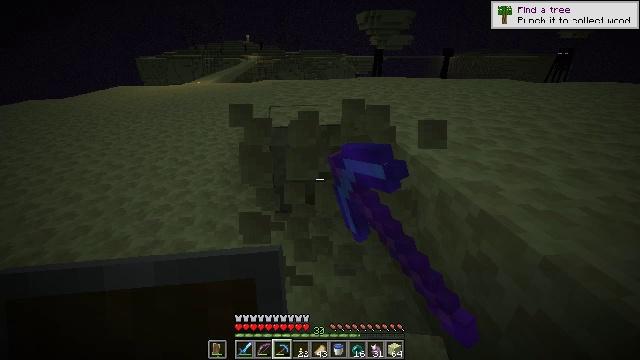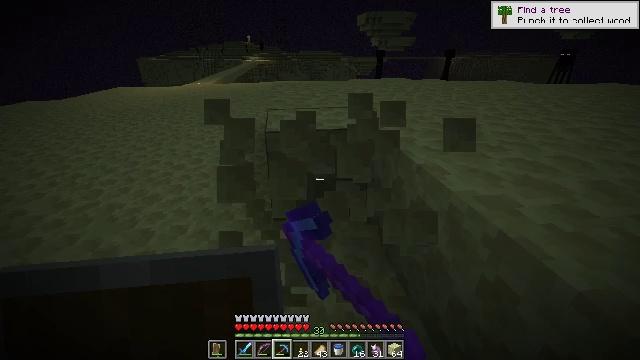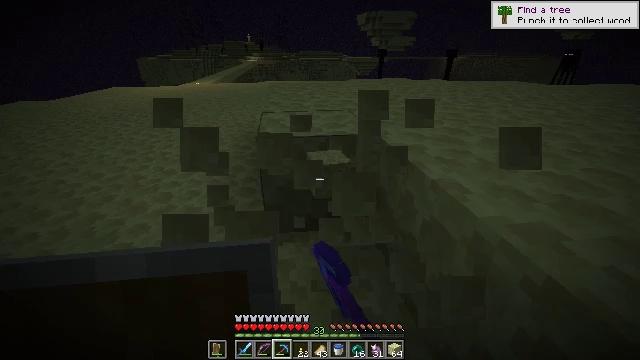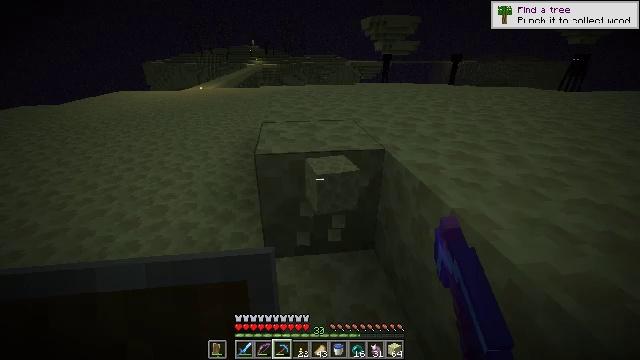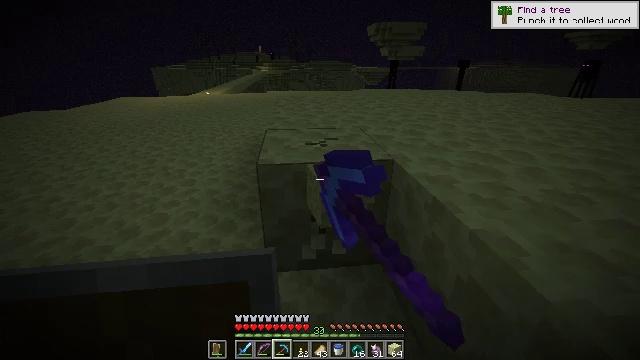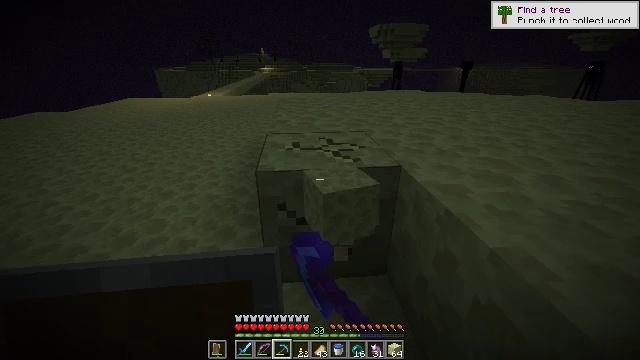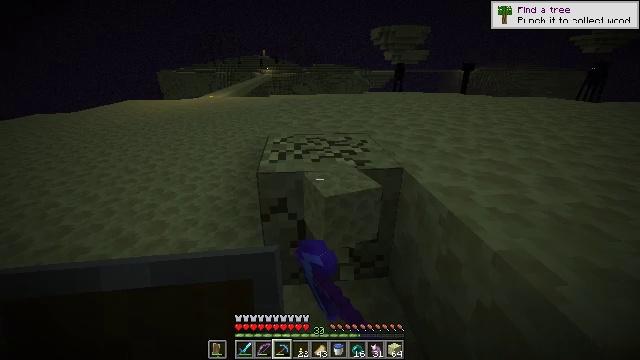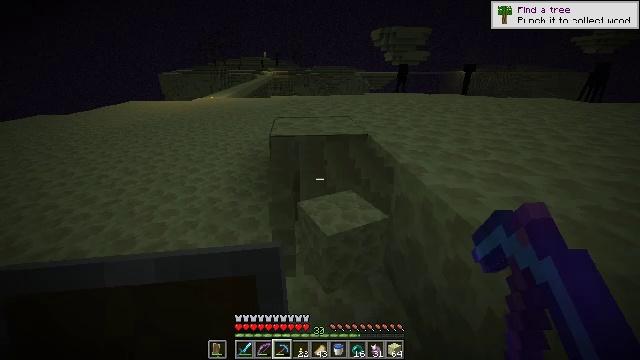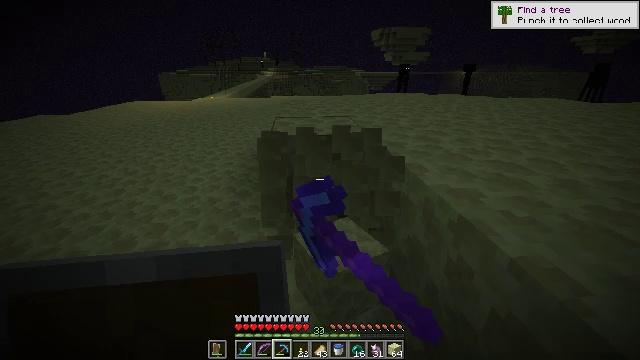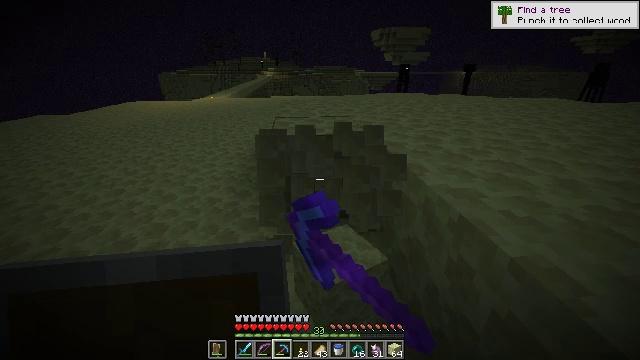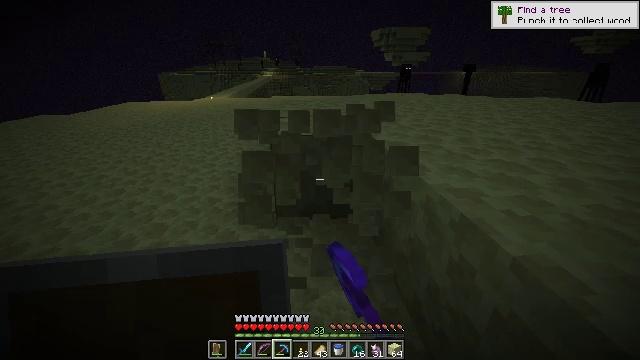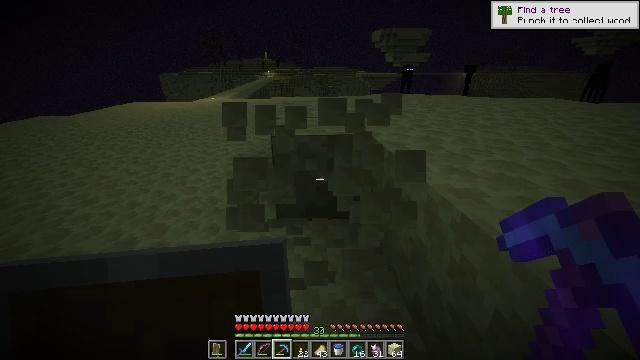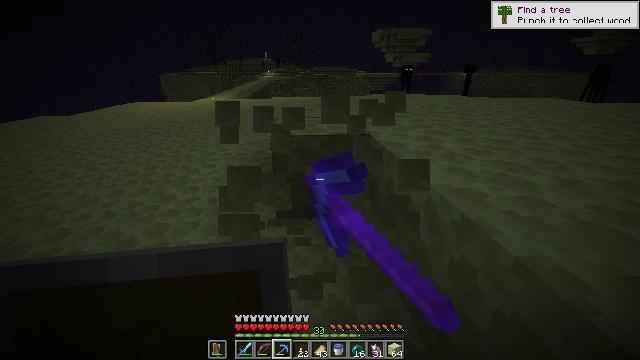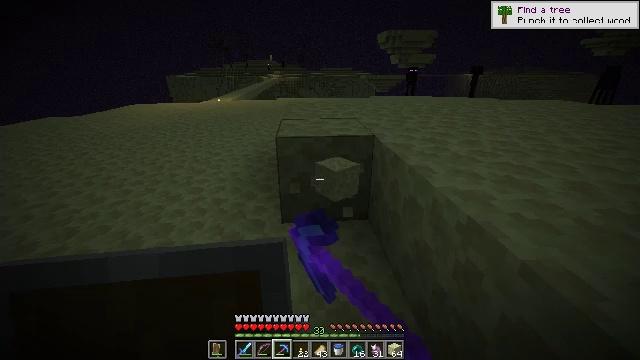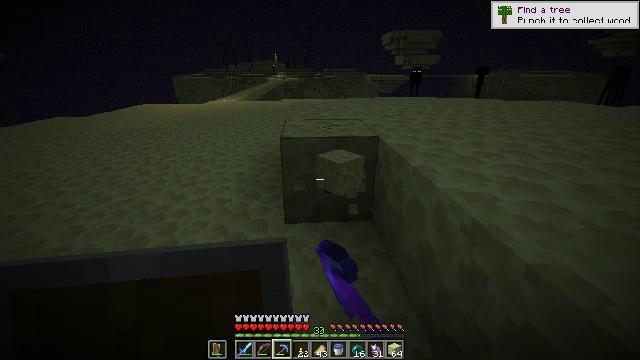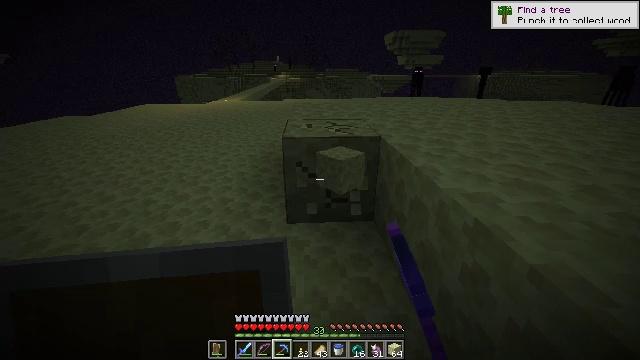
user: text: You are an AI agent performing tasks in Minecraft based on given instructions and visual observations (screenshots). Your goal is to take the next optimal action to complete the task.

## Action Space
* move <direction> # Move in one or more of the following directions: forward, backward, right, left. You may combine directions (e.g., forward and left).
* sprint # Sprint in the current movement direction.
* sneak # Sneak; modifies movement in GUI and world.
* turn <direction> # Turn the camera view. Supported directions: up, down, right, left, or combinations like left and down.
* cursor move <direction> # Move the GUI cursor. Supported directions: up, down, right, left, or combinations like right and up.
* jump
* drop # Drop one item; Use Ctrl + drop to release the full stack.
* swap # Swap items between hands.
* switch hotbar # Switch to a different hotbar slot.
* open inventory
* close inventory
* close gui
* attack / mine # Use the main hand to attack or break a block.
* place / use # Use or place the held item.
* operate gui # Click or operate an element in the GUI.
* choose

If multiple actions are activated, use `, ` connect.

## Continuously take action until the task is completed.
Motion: motion action
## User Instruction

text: Extract end stone with a pickaxe.
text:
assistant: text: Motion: move forward, attack / mine
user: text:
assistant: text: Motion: move forward, attack / mine
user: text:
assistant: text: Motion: move forward, attack / mine
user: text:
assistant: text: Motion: turn left and up, attack / mine
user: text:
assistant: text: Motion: attack / mine
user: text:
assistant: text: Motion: attack / mine
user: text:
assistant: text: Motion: attack / mine
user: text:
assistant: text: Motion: attack / mine
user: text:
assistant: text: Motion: attack / mine
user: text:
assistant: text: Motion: attack / mine
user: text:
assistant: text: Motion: attack / mine
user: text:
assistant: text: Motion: attack / mine
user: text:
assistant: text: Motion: turn left, attack / mine
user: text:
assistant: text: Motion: attack / mine
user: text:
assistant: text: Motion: attack / mine
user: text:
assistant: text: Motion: move forward, attack / mine
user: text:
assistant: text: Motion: move forward, attack / mine
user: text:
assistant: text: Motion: move forward, attack / mine
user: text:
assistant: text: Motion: move forward, attack / mine
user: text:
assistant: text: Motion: attack / mine
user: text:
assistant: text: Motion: turn left, attack / mine
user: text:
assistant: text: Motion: attack / mine
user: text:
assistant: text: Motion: move forward, attack / mine
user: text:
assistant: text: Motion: move forward, attack / mine
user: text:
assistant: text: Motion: move forward and move left, attack / mine
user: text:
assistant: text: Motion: move forward and move left, attack / mine
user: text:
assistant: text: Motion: move forward and move left, turn right, attack / mine
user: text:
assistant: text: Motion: move forward and move left, turn right, attack / mine
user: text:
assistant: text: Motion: move forward, turn right, attack / mine
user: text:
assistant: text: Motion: move forward, turn right, attack / mine